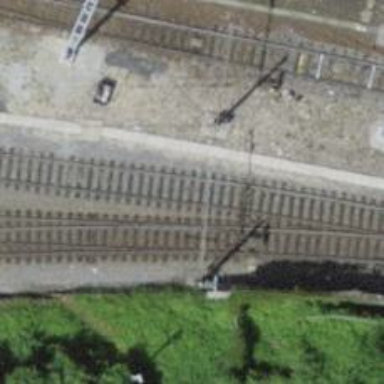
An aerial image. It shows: Railway yard with single electrified track. The contact line has voltage of 3000 or 15000.